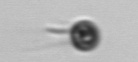
Label: flagellate